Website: lowes
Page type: account-selection
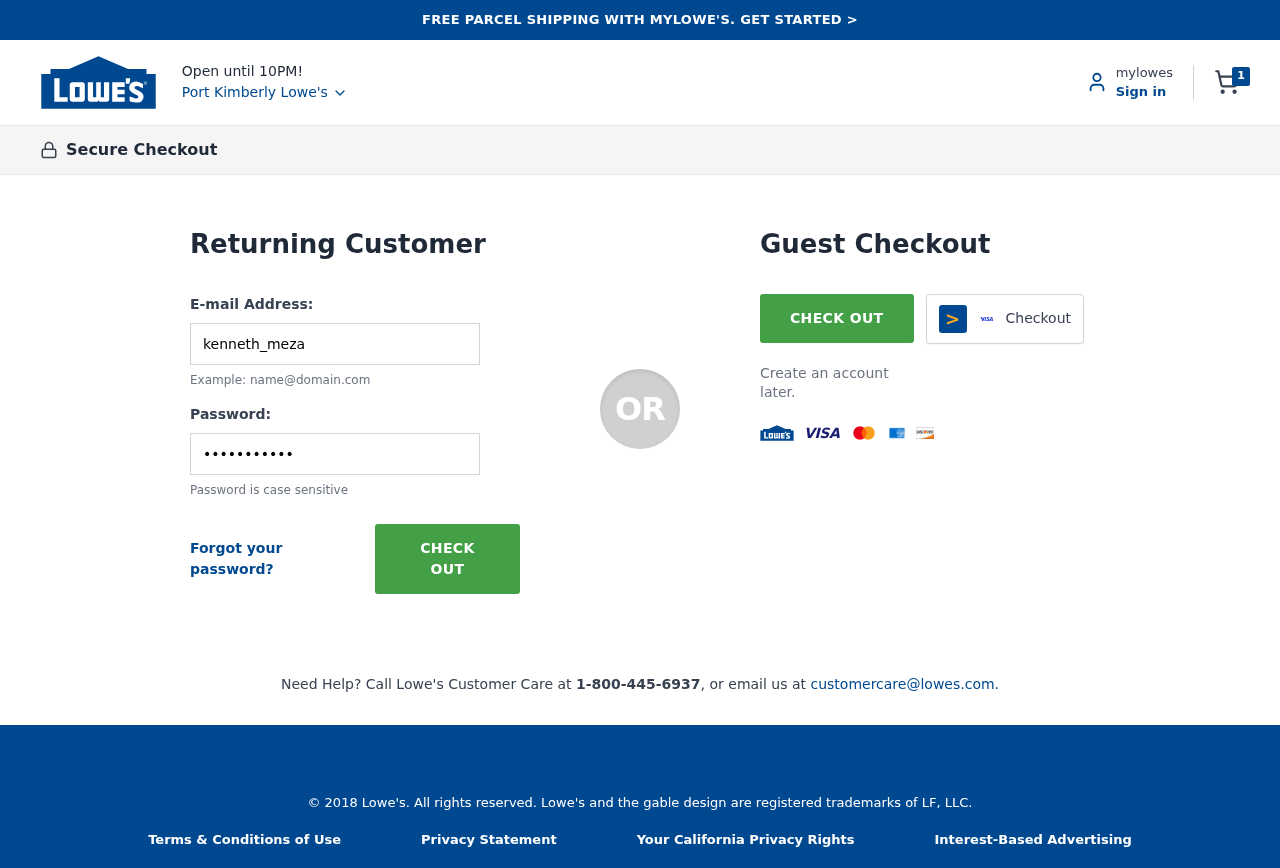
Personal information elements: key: PII_CITY
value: Port Kimberly Lowe's
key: PII_LOGIN_USERNAME
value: kenneth_meza
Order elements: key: ORDER_NUM_ITEMS
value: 1